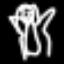
Label: angel